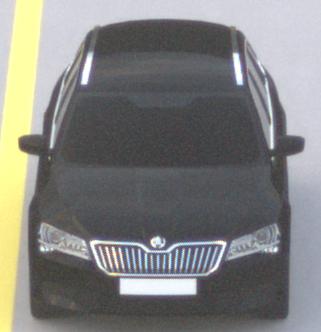
Make: Skoda
Model: Superb Combi 1.4 TSI
Detailed model: Superb (III) Combi
Model produced from: 2015/09
Model produced until: 2018/06
Doors: 5
Color: black
Road condition: dry road
Daytime: sunrise or sunset
Contrast: low contrast